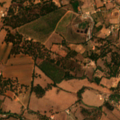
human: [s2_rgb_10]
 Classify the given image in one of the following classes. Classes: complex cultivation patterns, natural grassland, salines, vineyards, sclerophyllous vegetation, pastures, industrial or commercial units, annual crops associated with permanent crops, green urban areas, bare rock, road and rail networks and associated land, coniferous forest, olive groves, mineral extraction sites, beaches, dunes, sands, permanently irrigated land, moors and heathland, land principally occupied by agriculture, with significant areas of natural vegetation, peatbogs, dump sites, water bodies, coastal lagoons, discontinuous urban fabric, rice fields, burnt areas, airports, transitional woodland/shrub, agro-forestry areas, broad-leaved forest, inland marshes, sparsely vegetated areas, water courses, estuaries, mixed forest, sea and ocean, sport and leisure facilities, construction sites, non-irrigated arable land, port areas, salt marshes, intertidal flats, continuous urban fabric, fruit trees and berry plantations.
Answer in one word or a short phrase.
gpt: non-irrigated arable land, fruit trees and berry plantations, complex cultivation patterns, agro-forestry areas, broad-leaved forest